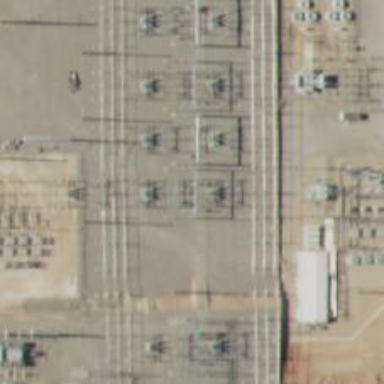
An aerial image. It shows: Switch for power supply.